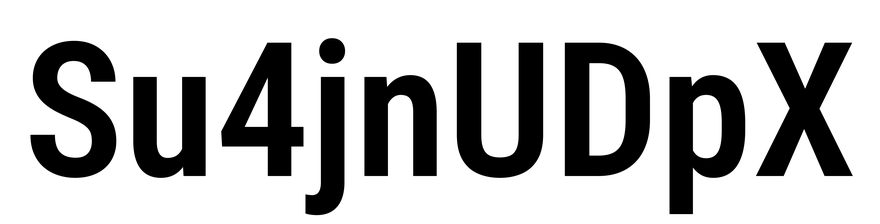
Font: Roboto_Condensed_SemiBold